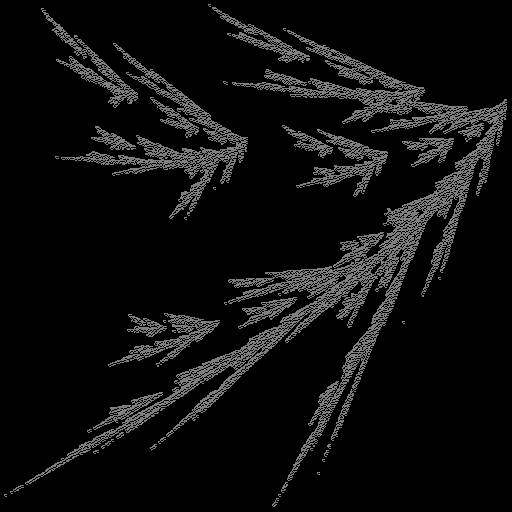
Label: filmyfern